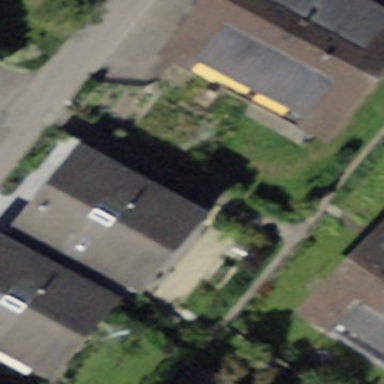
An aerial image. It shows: Residential building.